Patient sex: F
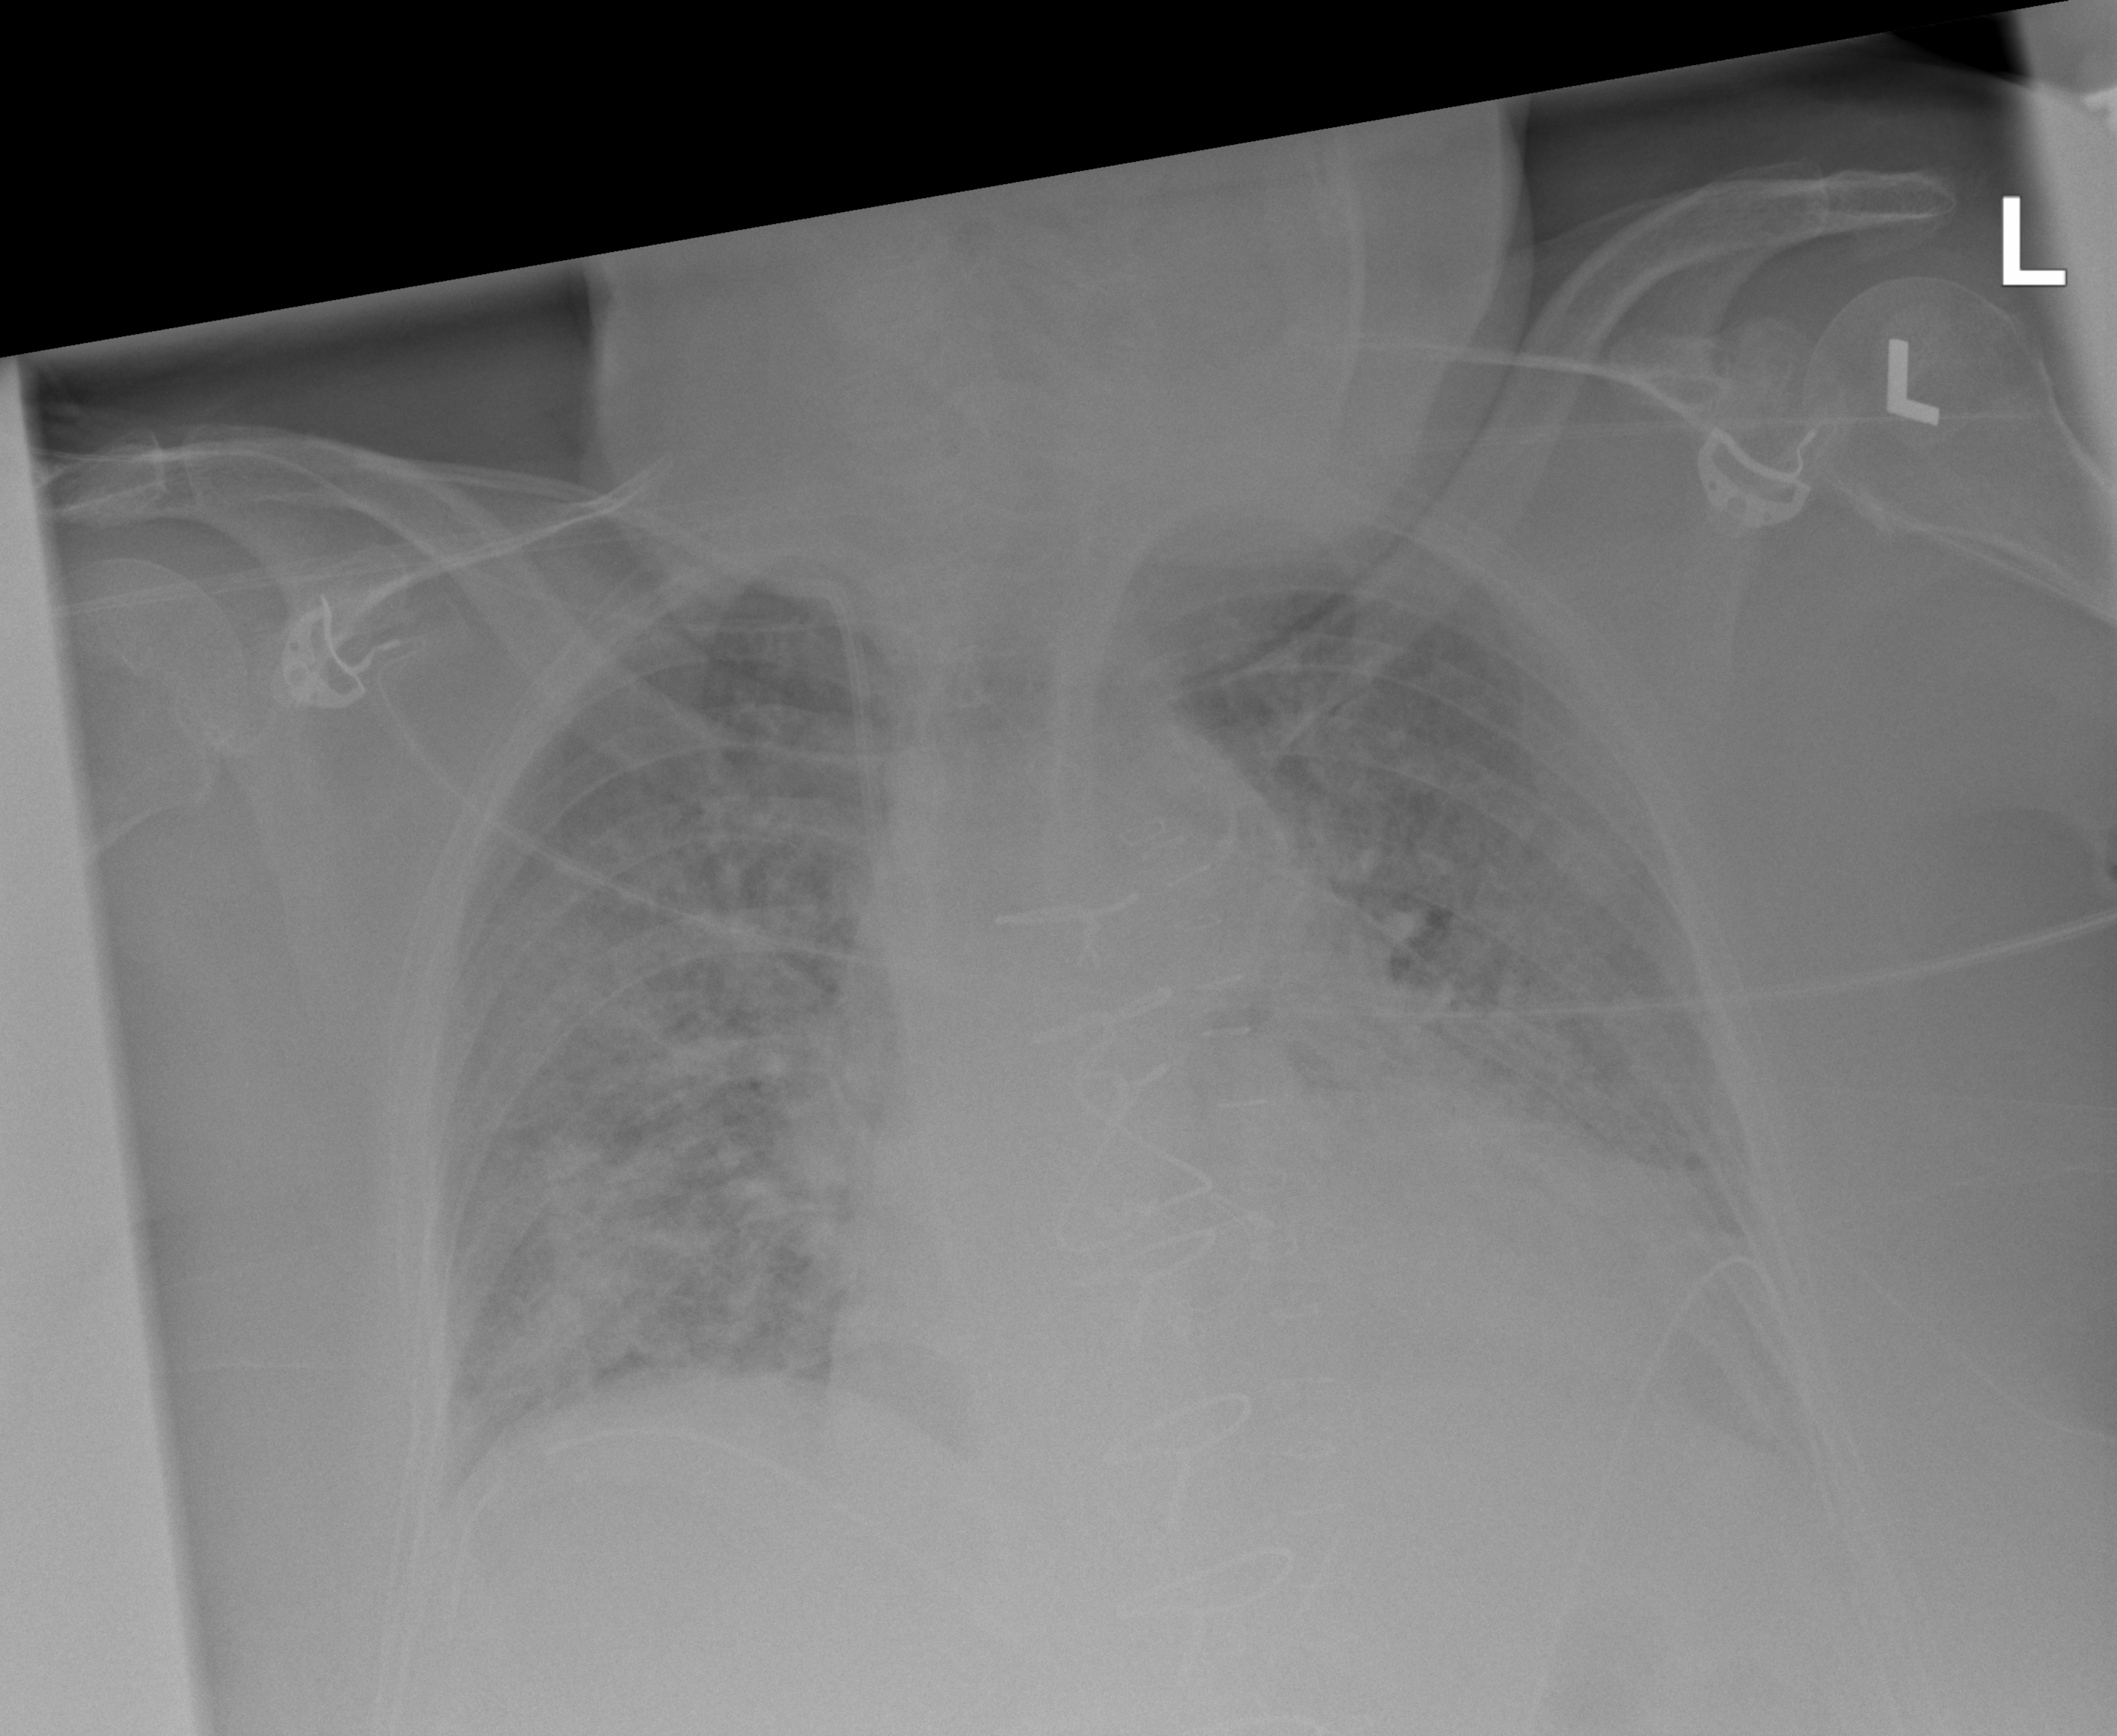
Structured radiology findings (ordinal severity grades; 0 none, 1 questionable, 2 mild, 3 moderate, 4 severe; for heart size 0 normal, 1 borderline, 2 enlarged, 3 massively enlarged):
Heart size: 2
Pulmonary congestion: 3
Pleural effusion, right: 0
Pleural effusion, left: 2
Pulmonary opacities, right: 3
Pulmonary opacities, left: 2
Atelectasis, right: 1
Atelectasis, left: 1